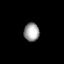
Tissue: lung
Cell type: Epithelial cells
Senescence score: 0.1748
Nuclear area (px): 279
Mean DAPI intensity: 159.369